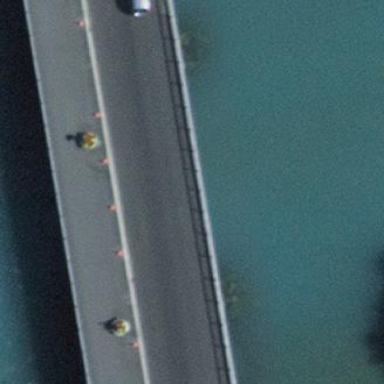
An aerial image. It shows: Bridge with beam structure.